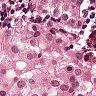
Metastatic tissue present: yes